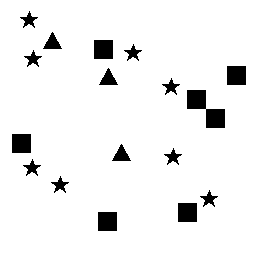
Squares: 7
Triangles: 3
Stars: 8
Total shapes: 18